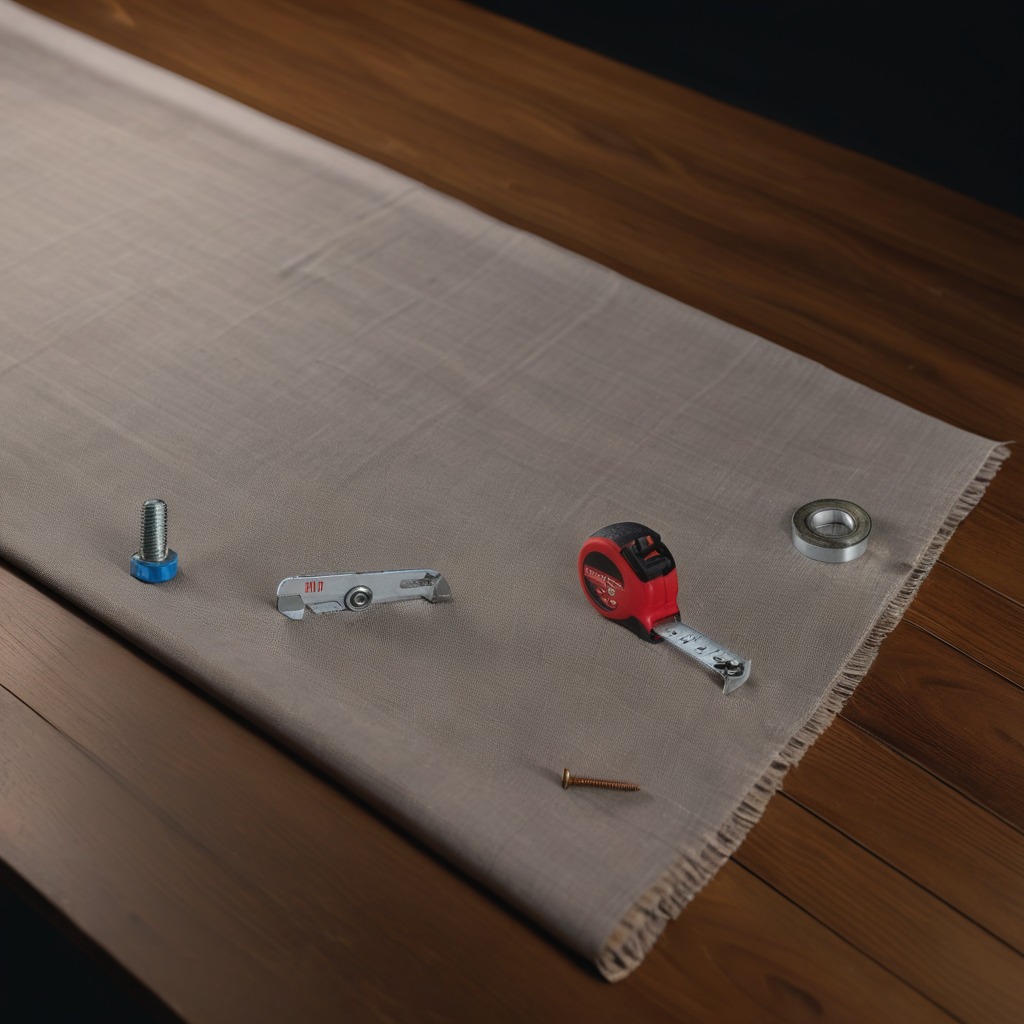
A metal ball bearing, a utility knife, a measuring tape, a metal machine screw, and an iron nail are lying on the wooden table.